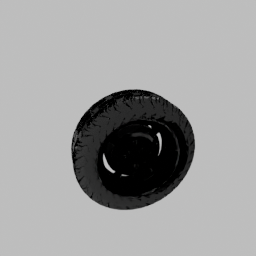
Label: mechanical